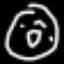
Label: donut